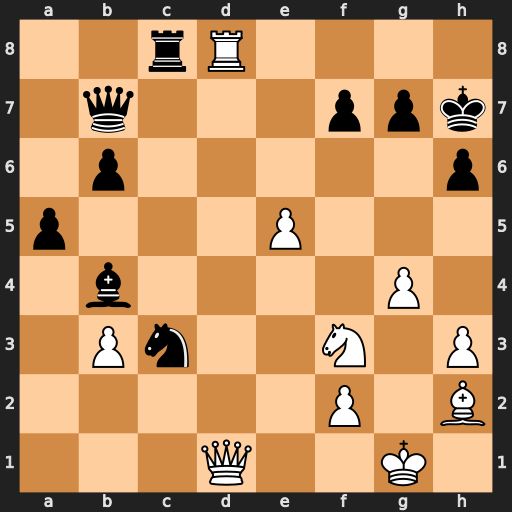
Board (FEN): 2rR4/1q3ppk/1p5p/p3P3/1b4P1/1Pn2N1P/5P1B/3Q2K1
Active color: w
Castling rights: -
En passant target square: -
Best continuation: Qd3+ g6 Rd7